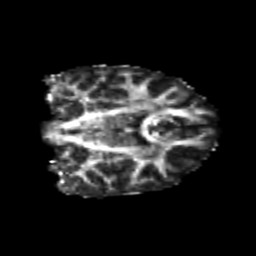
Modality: FA
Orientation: coronal
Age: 21
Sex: female
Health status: healthy
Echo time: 0.074 s